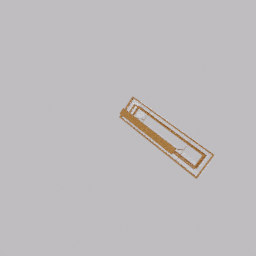
Label: lighting